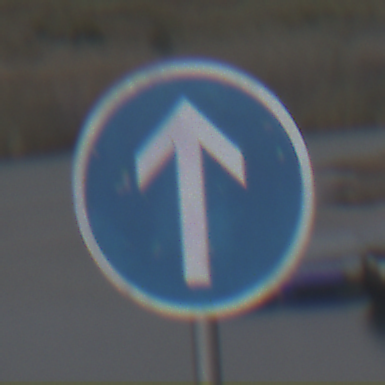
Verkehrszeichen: VorgeschriebeneFahrtrichtungGeradeaus
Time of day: SunriseSunset
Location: Outdoor (RoadRail)
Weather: PartlyCloudy
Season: NotSpecified
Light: Natural